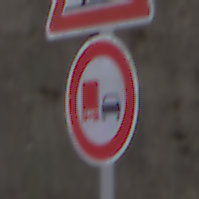
Verkehrszeichen: UeberholverbotKraftfahrzeuge
Zusatzzeichen oben: SplittSchotter
Umgebung: Outdoor, Suburban
Tageszeit: MorningAfternoon
Wetter: PartlyCloudy
Licht: Natural
Jahreszeit: NotSpecified
Kontrast: MediumContrast